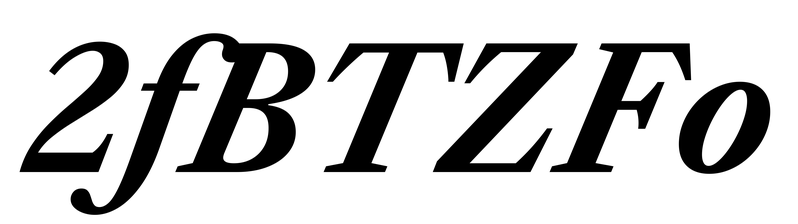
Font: LibreCaslonText-Italic_Bold_Italic